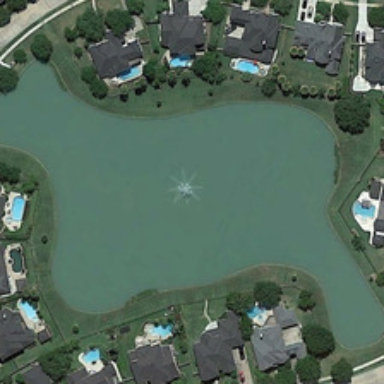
Many buildings and green trees are around an irregular pond .